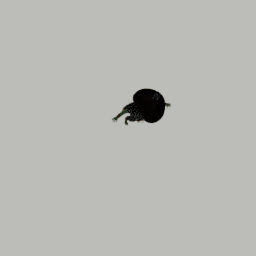
Label: people